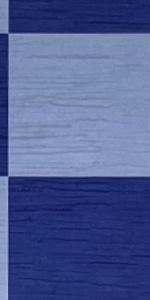
Label: Empty